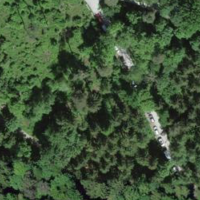
EUNIS habitat code: 44
Species observed at this site:
Eristalis pertinax